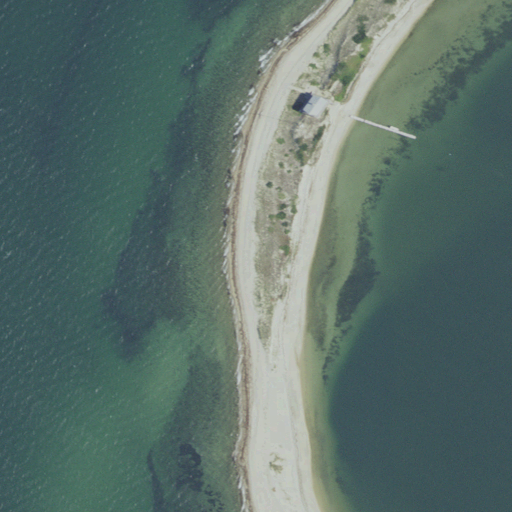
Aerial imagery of bar in Massachusetts named Cape Poge Elbow containing open water, barren land, and low intensity development